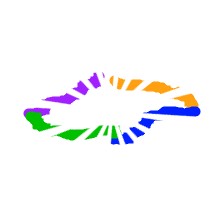
Shape: rhombus